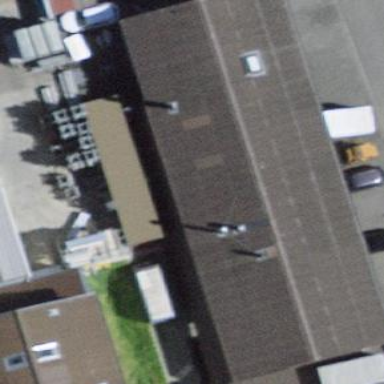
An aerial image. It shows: Warehouse building.